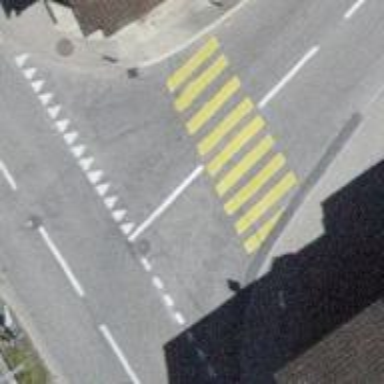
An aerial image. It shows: Marked crossing on the road.